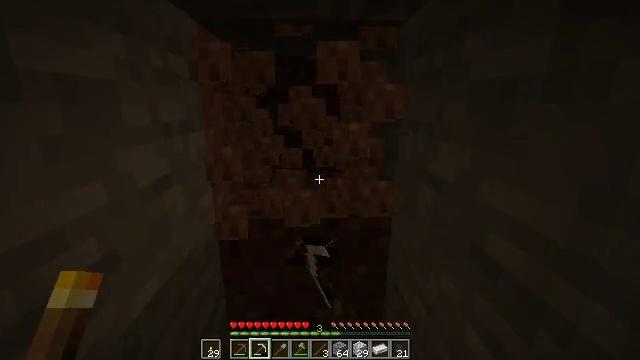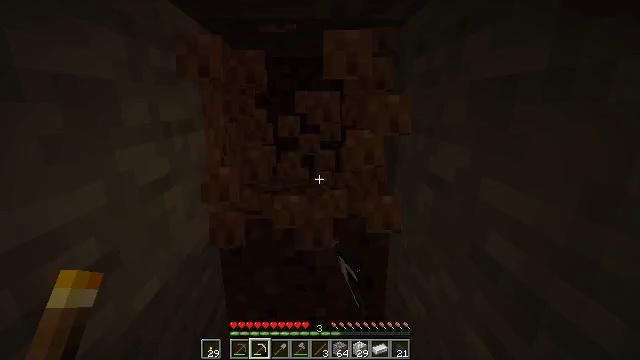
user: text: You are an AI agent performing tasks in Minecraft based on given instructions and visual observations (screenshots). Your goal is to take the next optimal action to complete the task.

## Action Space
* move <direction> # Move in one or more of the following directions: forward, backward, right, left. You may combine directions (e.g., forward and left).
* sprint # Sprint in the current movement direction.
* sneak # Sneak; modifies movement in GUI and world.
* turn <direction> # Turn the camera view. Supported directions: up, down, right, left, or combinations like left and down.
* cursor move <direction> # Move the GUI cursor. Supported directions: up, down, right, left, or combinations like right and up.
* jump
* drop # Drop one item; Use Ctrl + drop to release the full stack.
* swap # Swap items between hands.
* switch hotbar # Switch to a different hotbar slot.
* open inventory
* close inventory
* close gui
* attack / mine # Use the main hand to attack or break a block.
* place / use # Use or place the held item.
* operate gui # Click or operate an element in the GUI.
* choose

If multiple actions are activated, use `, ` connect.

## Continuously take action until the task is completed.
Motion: motion action
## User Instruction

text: Mine the granite block.
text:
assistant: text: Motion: attack / mine
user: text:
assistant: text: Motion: attack / mine